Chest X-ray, PA view. Patient: 53 years old, sex M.
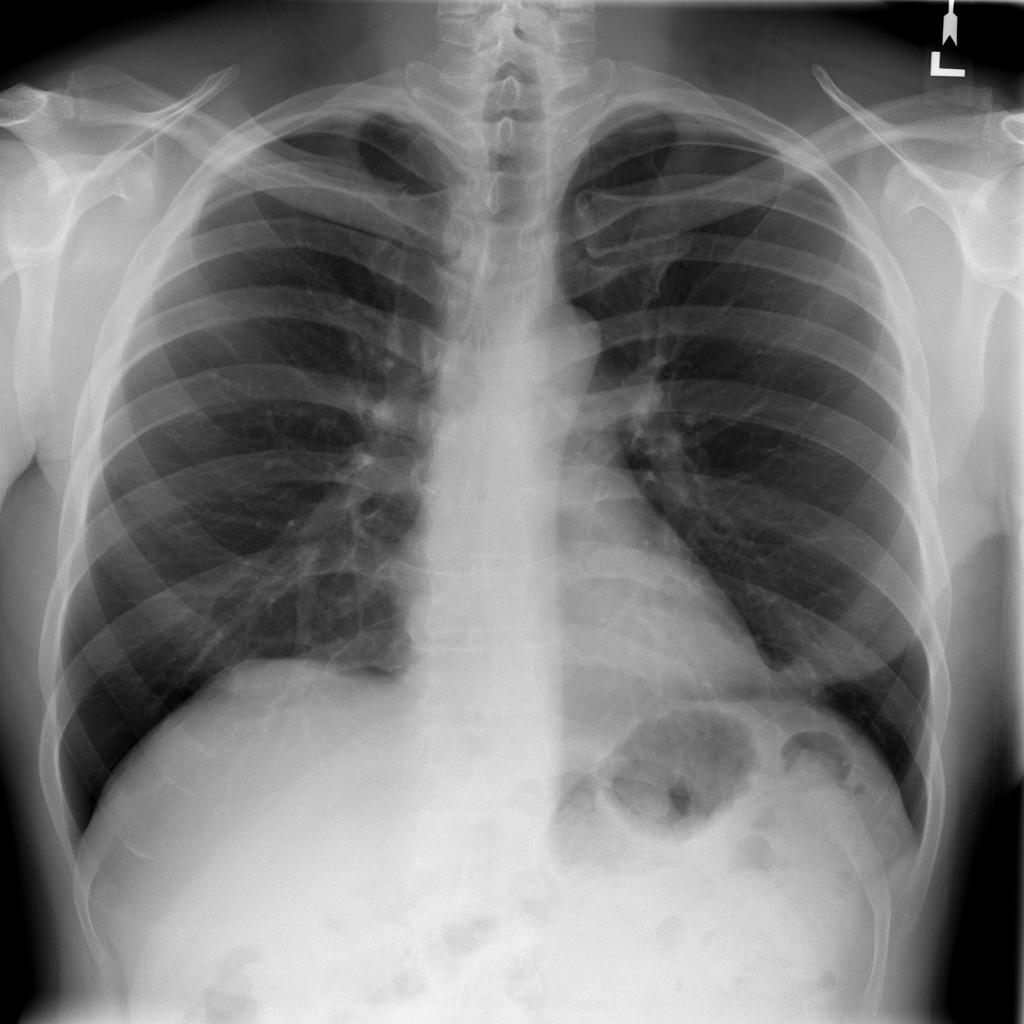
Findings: No Finding